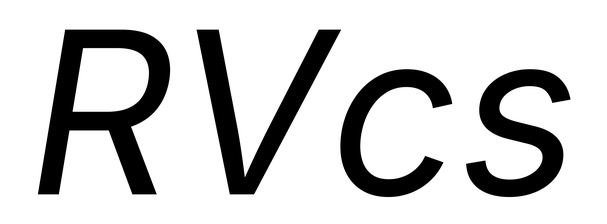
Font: Inter-Italic_Italic